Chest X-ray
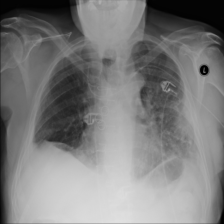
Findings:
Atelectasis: negative
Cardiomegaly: negative
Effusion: negative
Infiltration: positive
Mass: negative
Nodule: negative
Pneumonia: negative
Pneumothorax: negative
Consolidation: negative
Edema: negative
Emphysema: negative
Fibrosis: negative
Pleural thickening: negative
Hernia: negative